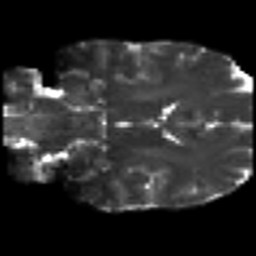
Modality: T2w
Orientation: coronal
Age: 35
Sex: female
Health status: healthy
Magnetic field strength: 3 T
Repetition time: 8.4 s
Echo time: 0.0926 s